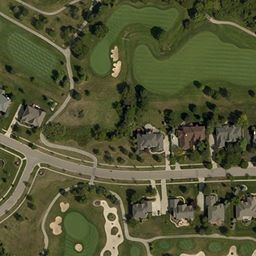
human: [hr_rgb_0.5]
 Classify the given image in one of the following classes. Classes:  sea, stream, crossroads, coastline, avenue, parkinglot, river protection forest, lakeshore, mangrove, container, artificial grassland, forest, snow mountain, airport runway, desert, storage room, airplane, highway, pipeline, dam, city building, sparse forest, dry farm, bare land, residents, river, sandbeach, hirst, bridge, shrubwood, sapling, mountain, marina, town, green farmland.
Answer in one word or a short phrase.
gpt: town